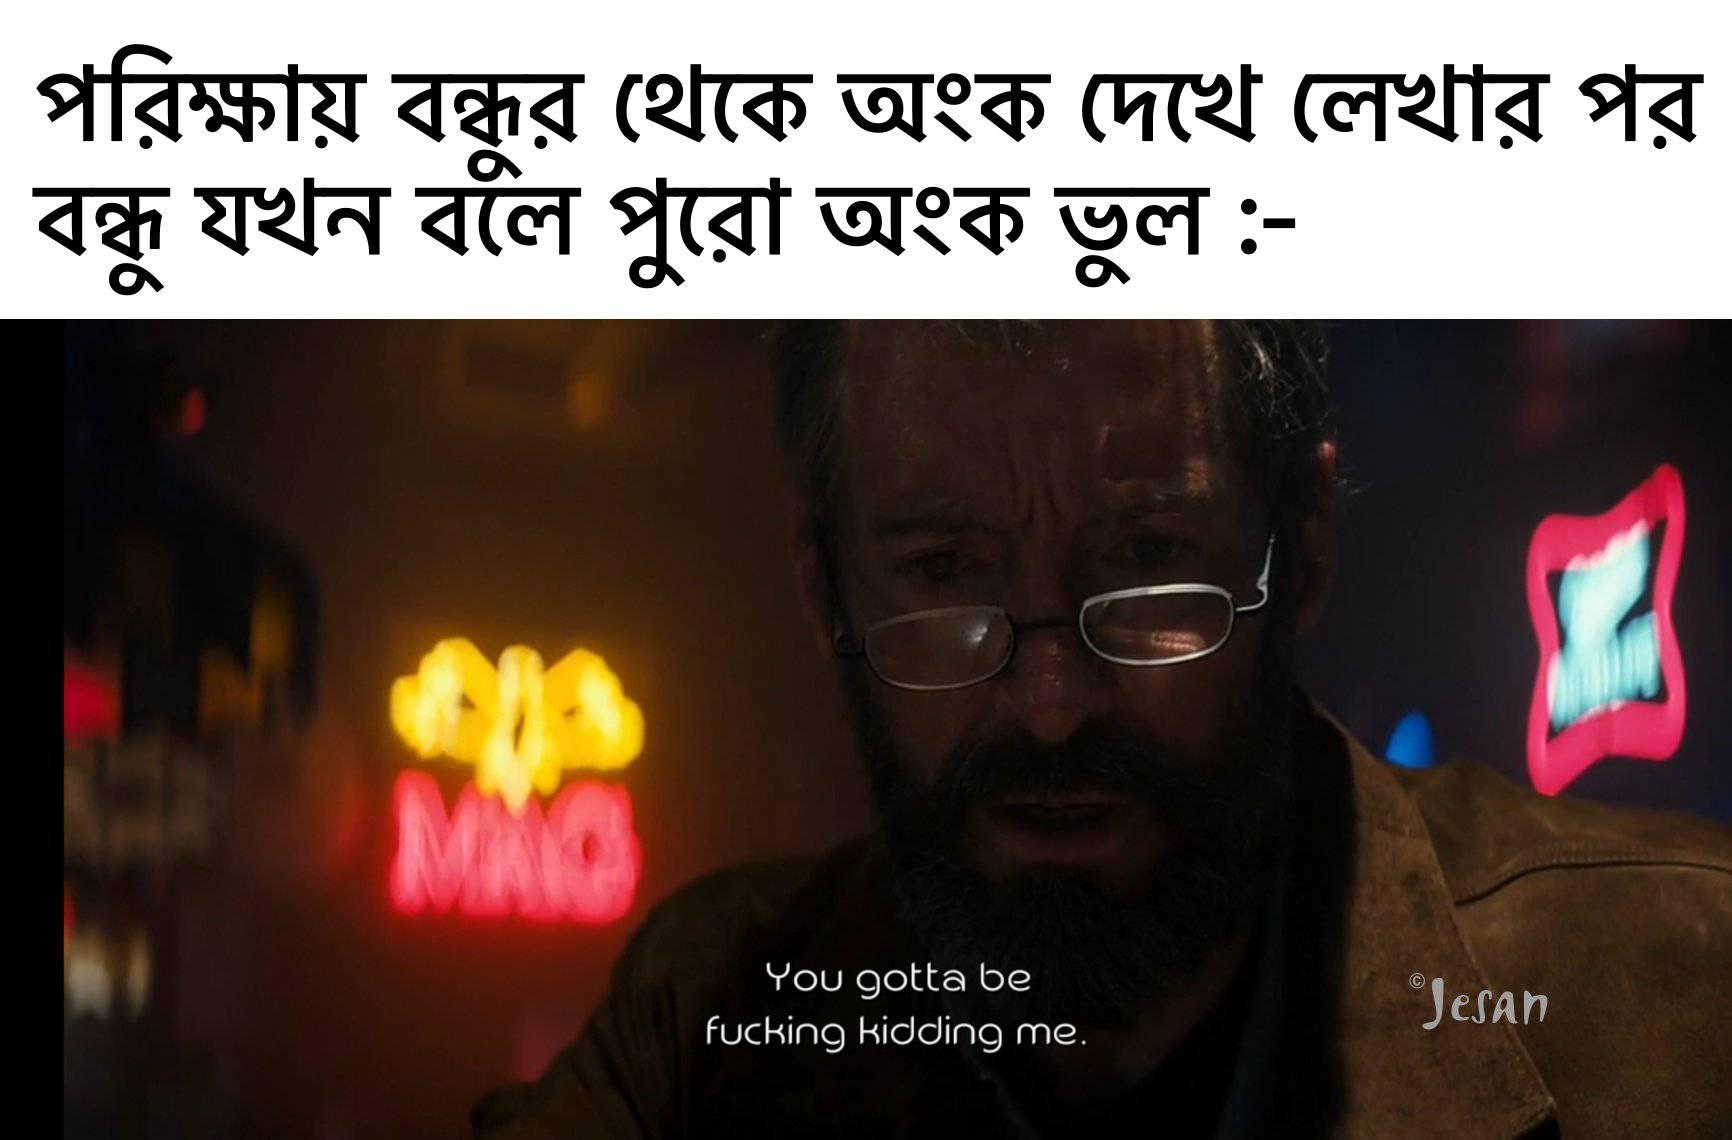
Caption: পরিক্ষায় বন্ধুর থেকে অংক দেখে লেখার পর বন্ধু যখন বলে পুরো অংক ভুল :-    You gotta be fucking kidding me.
Label: non-hate